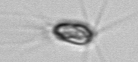
Label: Chrysochromulina